Question: I am creating a histogram of when something occured, so the x-axis is time in hour:minute format. I am trying to change the bins to 15 minutes instead of 5 but am not able to do so. The binwidth argument in geom_histogram seems to not respond. Is there a way to change the bin size when dealing with H:M? If not, I can represent the minutes as percentage of the hour, for example, 9:45 AM would be 9.75, though I would prefer to keep the hour:min format. Thank you.

The below code will reproduce the histogram.
'''
temp <- structure(list(unique.data.Date. = structure(c(14615, 14616,
14617, 14622, 14623, 14635, 14636, 14637, 14642, 14650, 14651,
14658, 14659, 14662, 14663, 14671, 14672, 14677, 14679, 14683
), class = "Date"), Time = structure(c(2L, 16L, 11L, 9L, 3L,
8L, 2L, 2L, 3L, 1L, 9L, 2L, 16L, 3L, 4L, 52L, 13L, 8L, 17L, 4L
), .Label = c("09:35", "09:40", "09:45", "09:50", "09:55", "10:00",
"10:05", "10:10", "10:15", "10:20", "10:25", "10:30", "10:35",
"10:40", "10:45", "10:50", "10:55", "11:00", "11:05", "11:10",
"11:15", "11:20", "11:25", "11:30", "11:35", "11:40", "11:45",
"11:55", "12:00", "12:05", "12:10", "12:15", "12:20", "12:30",
"12:35", "12:40", "12:45", "12:50", "13:00", "13:15", "13:20",
"13:30", "13:40", "13:45", "14:05", "14:10", "14:15", "14:20",
"14:35", "14:40", "14:45", "14:50", "15:20", "15:25", "15:30",
"15:35", "15:45", "15:50", "16:00"), class = "factor")), .Names = c("unique.data.Date.",
"Time"), row.names = c(NA, 20L), class = "data.frame")
ggplot(temp, aes(x=temp$Time)) +
geom_histogram(aes(stat="bin"), fill="lightblue", binwidth = 50, color="grey50")
'''
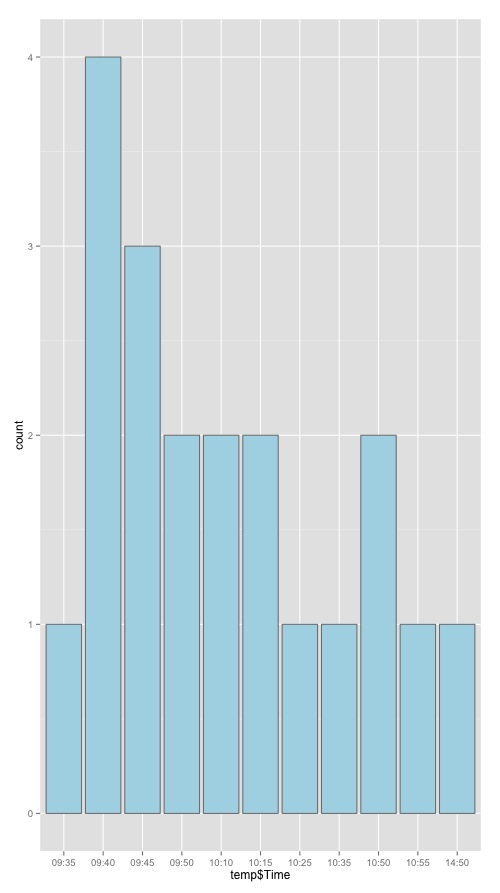
Answer: Is this what you expected:
'''
ggplot(temp, aes(x=as.POSIXct(temp$Time,format="%H:%M"))) +
geom_histogram( fill="lightblue", binwidth = 15*60, # 15 min *60 sec/min
color="grey50")
'''

Note that these "times" are all on different days, but that the conversion to POSIXct format will implicitly make then all with today's date, so it might not be a good idea to do the conversion in the original dataframe.